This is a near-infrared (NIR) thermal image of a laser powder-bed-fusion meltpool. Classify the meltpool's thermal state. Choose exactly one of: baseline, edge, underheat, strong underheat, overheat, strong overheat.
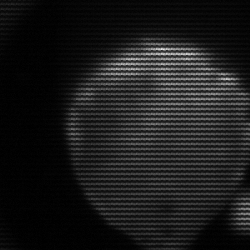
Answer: edge